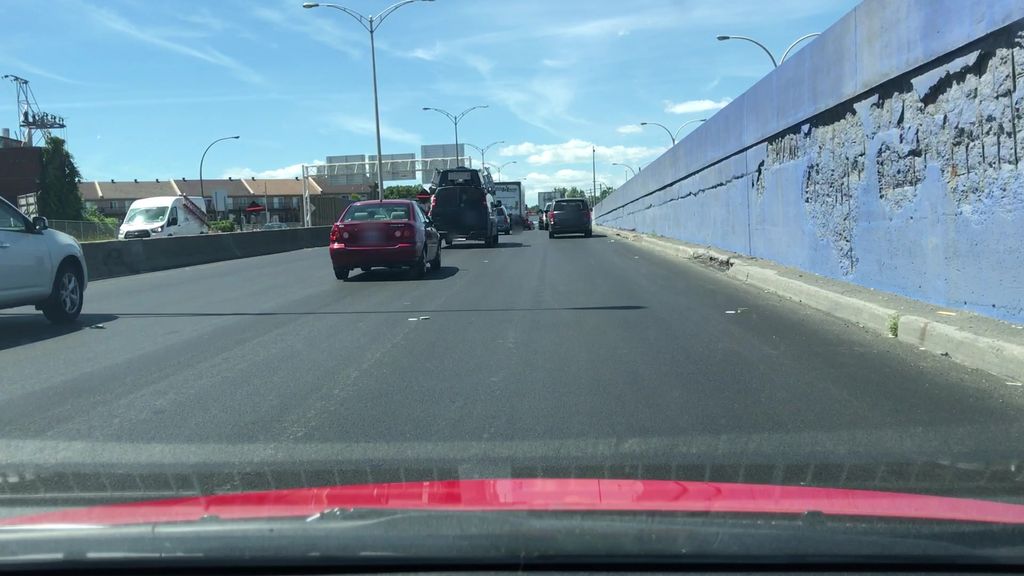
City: montreal